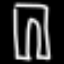
Label: pants